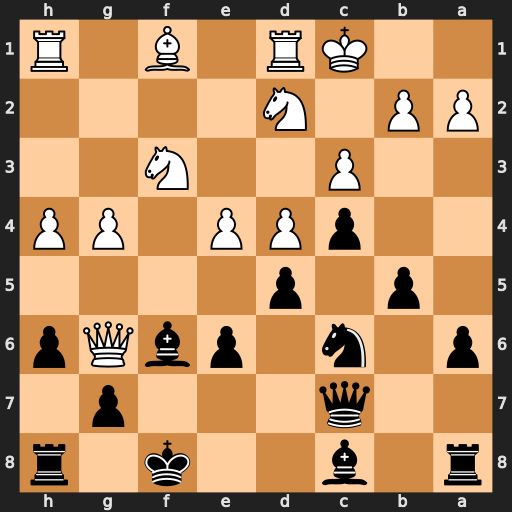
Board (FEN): r1b2k1r/2q3p1/p1n1pbQp/1p1p4/2pPP1PP/2P2N2/PP1N4/2KR1B1R
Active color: b
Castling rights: -
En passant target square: -
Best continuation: Ne7 Qh5 g6 Qe5 Bxe5